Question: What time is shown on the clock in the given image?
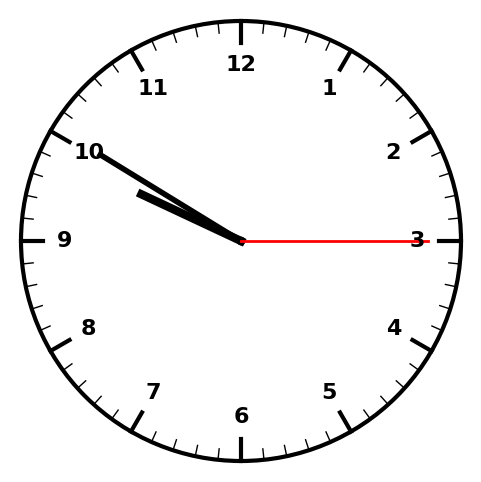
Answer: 09:50:15